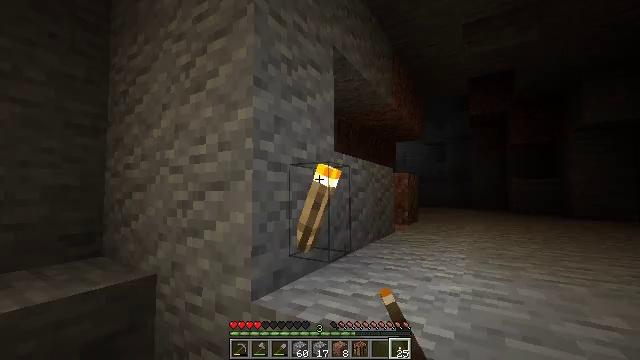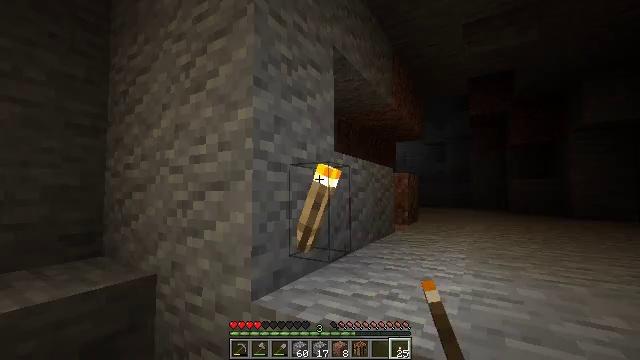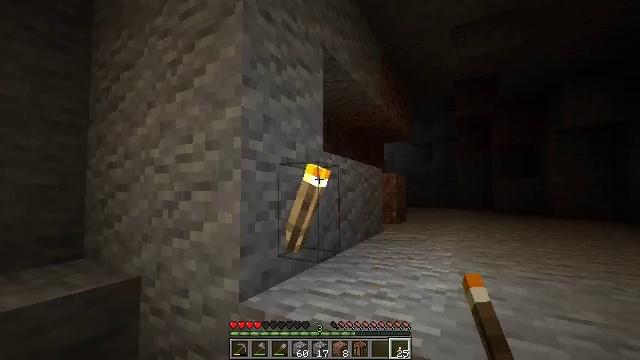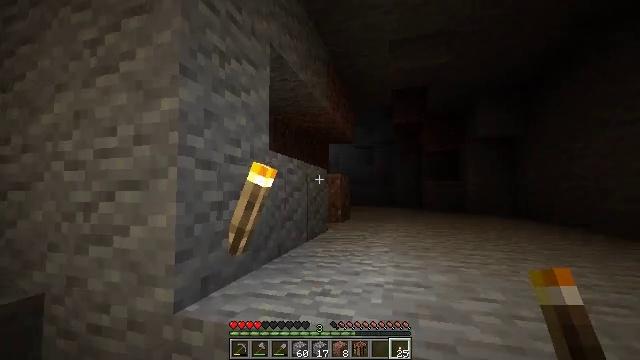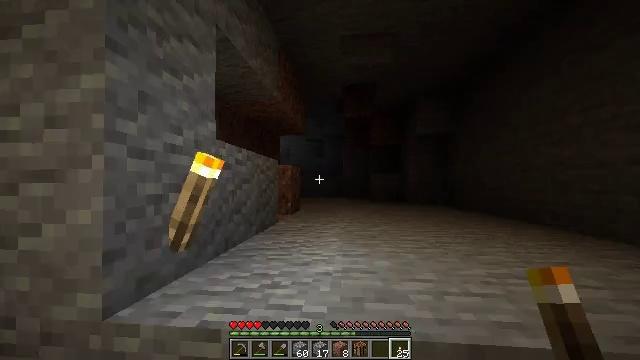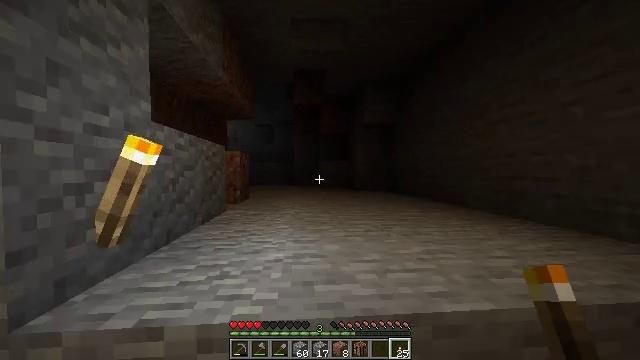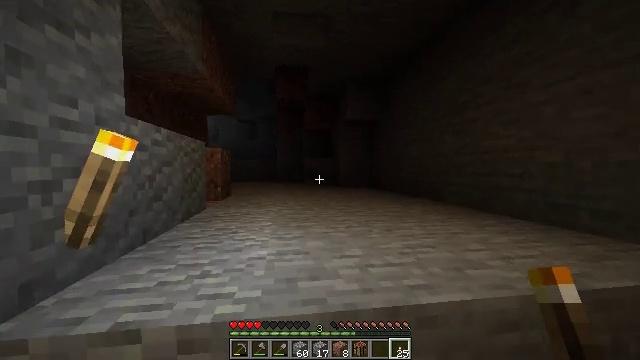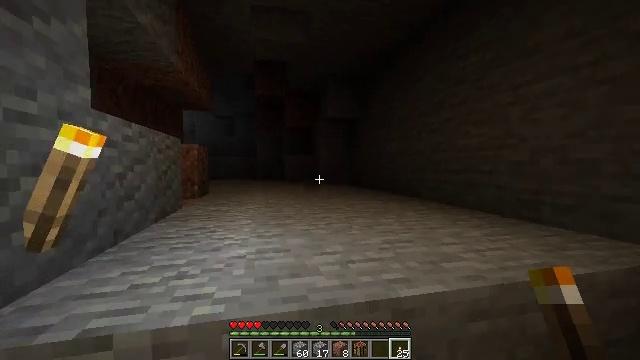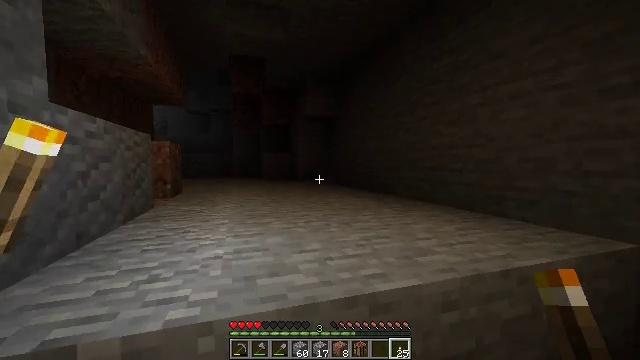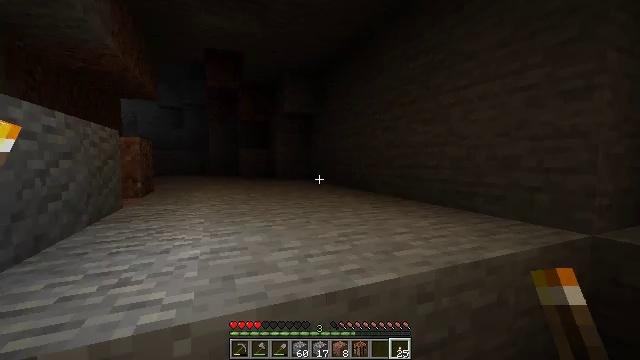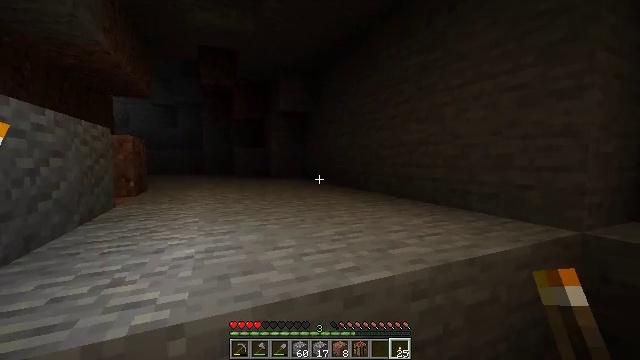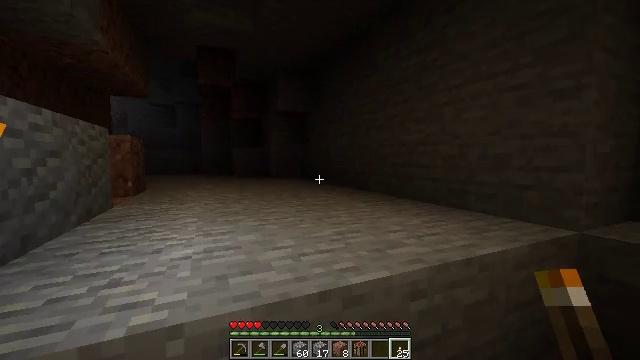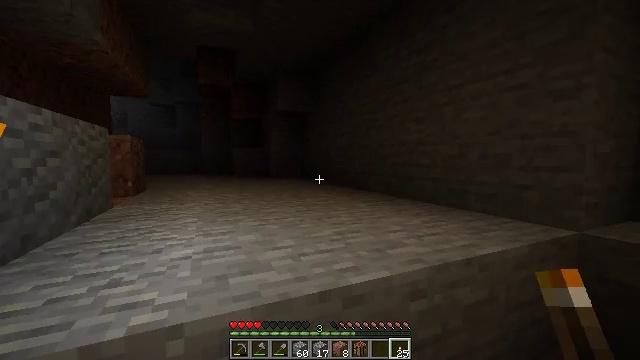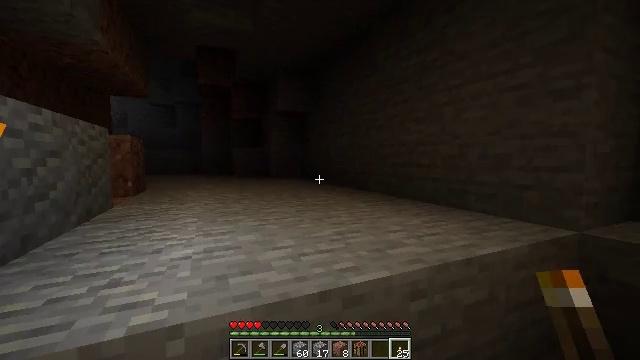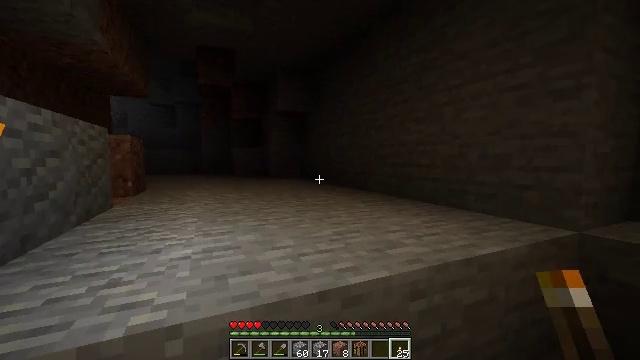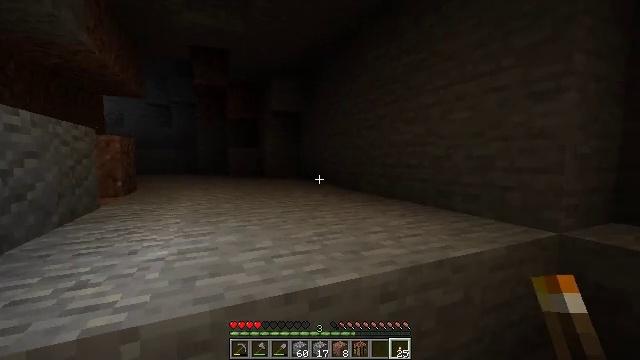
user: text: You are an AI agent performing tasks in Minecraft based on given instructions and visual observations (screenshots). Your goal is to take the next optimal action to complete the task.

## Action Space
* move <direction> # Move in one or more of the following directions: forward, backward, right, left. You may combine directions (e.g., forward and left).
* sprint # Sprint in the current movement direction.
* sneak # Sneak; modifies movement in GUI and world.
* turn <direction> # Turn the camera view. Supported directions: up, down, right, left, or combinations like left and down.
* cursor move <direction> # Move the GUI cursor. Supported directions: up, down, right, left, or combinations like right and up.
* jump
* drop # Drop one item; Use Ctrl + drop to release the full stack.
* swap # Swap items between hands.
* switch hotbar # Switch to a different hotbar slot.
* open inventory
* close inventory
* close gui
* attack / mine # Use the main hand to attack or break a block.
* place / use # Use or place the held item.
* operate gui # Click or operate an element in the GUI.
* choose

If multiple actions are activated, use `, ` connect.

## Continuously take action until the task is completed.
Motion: motion action
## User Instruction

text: Hunt a salmon.
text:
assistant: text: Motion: no_op
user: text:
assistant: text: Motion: turn right
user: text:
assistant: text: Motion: turn right
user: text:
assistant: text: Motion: turn right and down
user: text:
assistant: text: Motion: turn right and down
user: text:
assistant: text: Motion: turn right
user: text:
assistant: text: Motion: turn right
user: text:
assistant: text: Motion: turn right
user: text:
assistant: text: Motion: turn right
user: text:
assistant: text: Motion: turn right
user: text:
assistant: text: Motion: no_op
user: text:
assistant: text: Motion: no_op
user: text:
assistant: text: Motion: no_op
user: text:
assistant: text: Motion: move right
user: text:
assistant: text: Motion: move right
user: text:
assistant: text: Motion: move right
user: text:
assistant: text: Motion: turn left
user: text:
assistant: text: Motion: move forward, turn left
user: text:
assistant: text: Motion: move forward, turn left
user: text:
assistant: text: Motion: move forward, turn left
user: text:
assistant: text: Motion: move forward, turn left, jump
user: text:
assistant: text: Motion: move forward, turn left, jump
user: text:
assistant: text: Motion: move forward, turn left, jump
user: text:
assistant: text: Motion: move forward
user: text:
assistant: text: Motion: move forward
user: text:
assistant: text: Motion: move forward
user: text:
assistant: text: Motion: move forward
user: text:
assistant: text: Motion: move forward, turn right
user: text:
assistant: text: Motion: move forward, turn right
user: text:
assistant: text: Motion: move forward, turn right